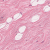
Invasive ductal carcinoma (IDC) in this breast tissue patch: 0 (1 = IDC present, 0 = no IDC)